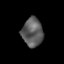
Tissue: prostate
Cell type: T cells
Senescence score: 0.2602
Nuclear area (px): 582
Mean DAPI intensity: 92.871